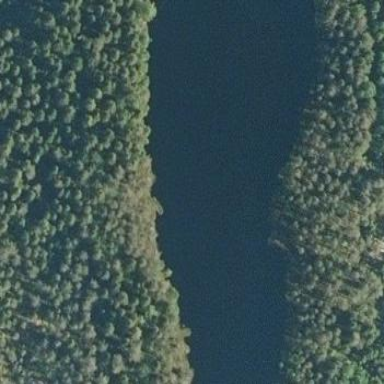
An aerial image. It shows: Serene pond surrounded by nature.